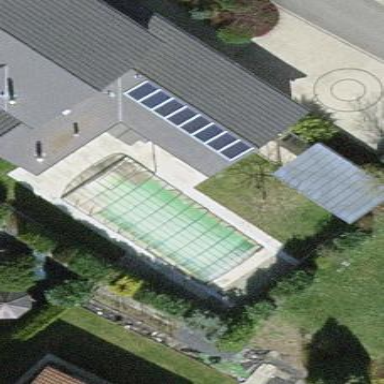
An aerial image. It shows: Swimming pool located in leisure land.